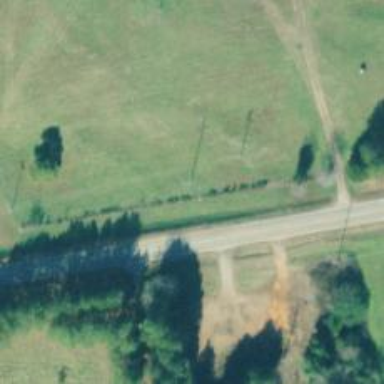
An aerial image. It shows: Power pole.